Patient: sex M, age 61
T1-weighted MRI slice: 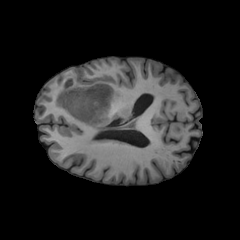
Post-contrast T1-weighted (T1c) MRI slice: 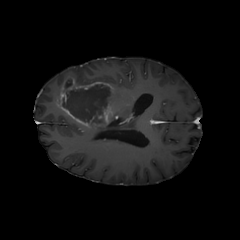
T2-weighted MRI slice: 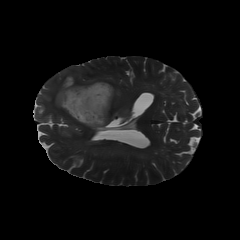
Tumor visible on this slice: yes
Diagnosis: Glioblastoma, IDH-wildtype
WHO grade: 4